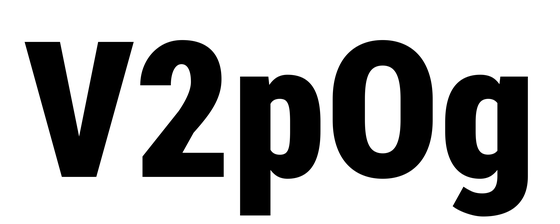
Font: Roboto_Condensed_Black